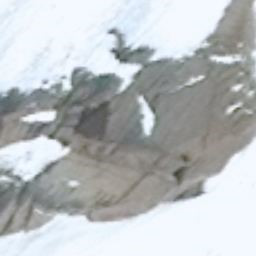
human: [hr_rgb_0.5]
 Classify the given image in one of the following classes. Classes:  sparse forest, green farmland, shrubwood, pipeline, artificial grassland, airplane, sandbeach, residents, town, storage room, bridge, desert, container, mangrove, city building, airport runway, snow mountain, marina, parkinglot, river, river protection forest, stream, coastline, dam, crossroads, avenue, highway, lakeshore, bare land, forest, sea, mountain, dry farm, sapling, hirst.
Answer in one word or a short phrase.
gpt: snow mountain